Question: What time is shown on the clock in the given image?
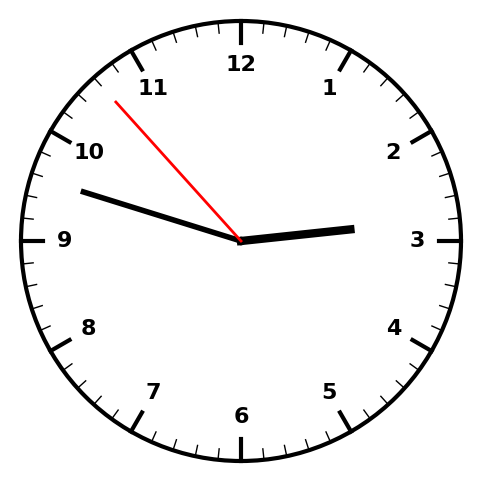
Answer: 02:47:53